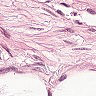
Metastatic tissue present: no